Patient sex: F
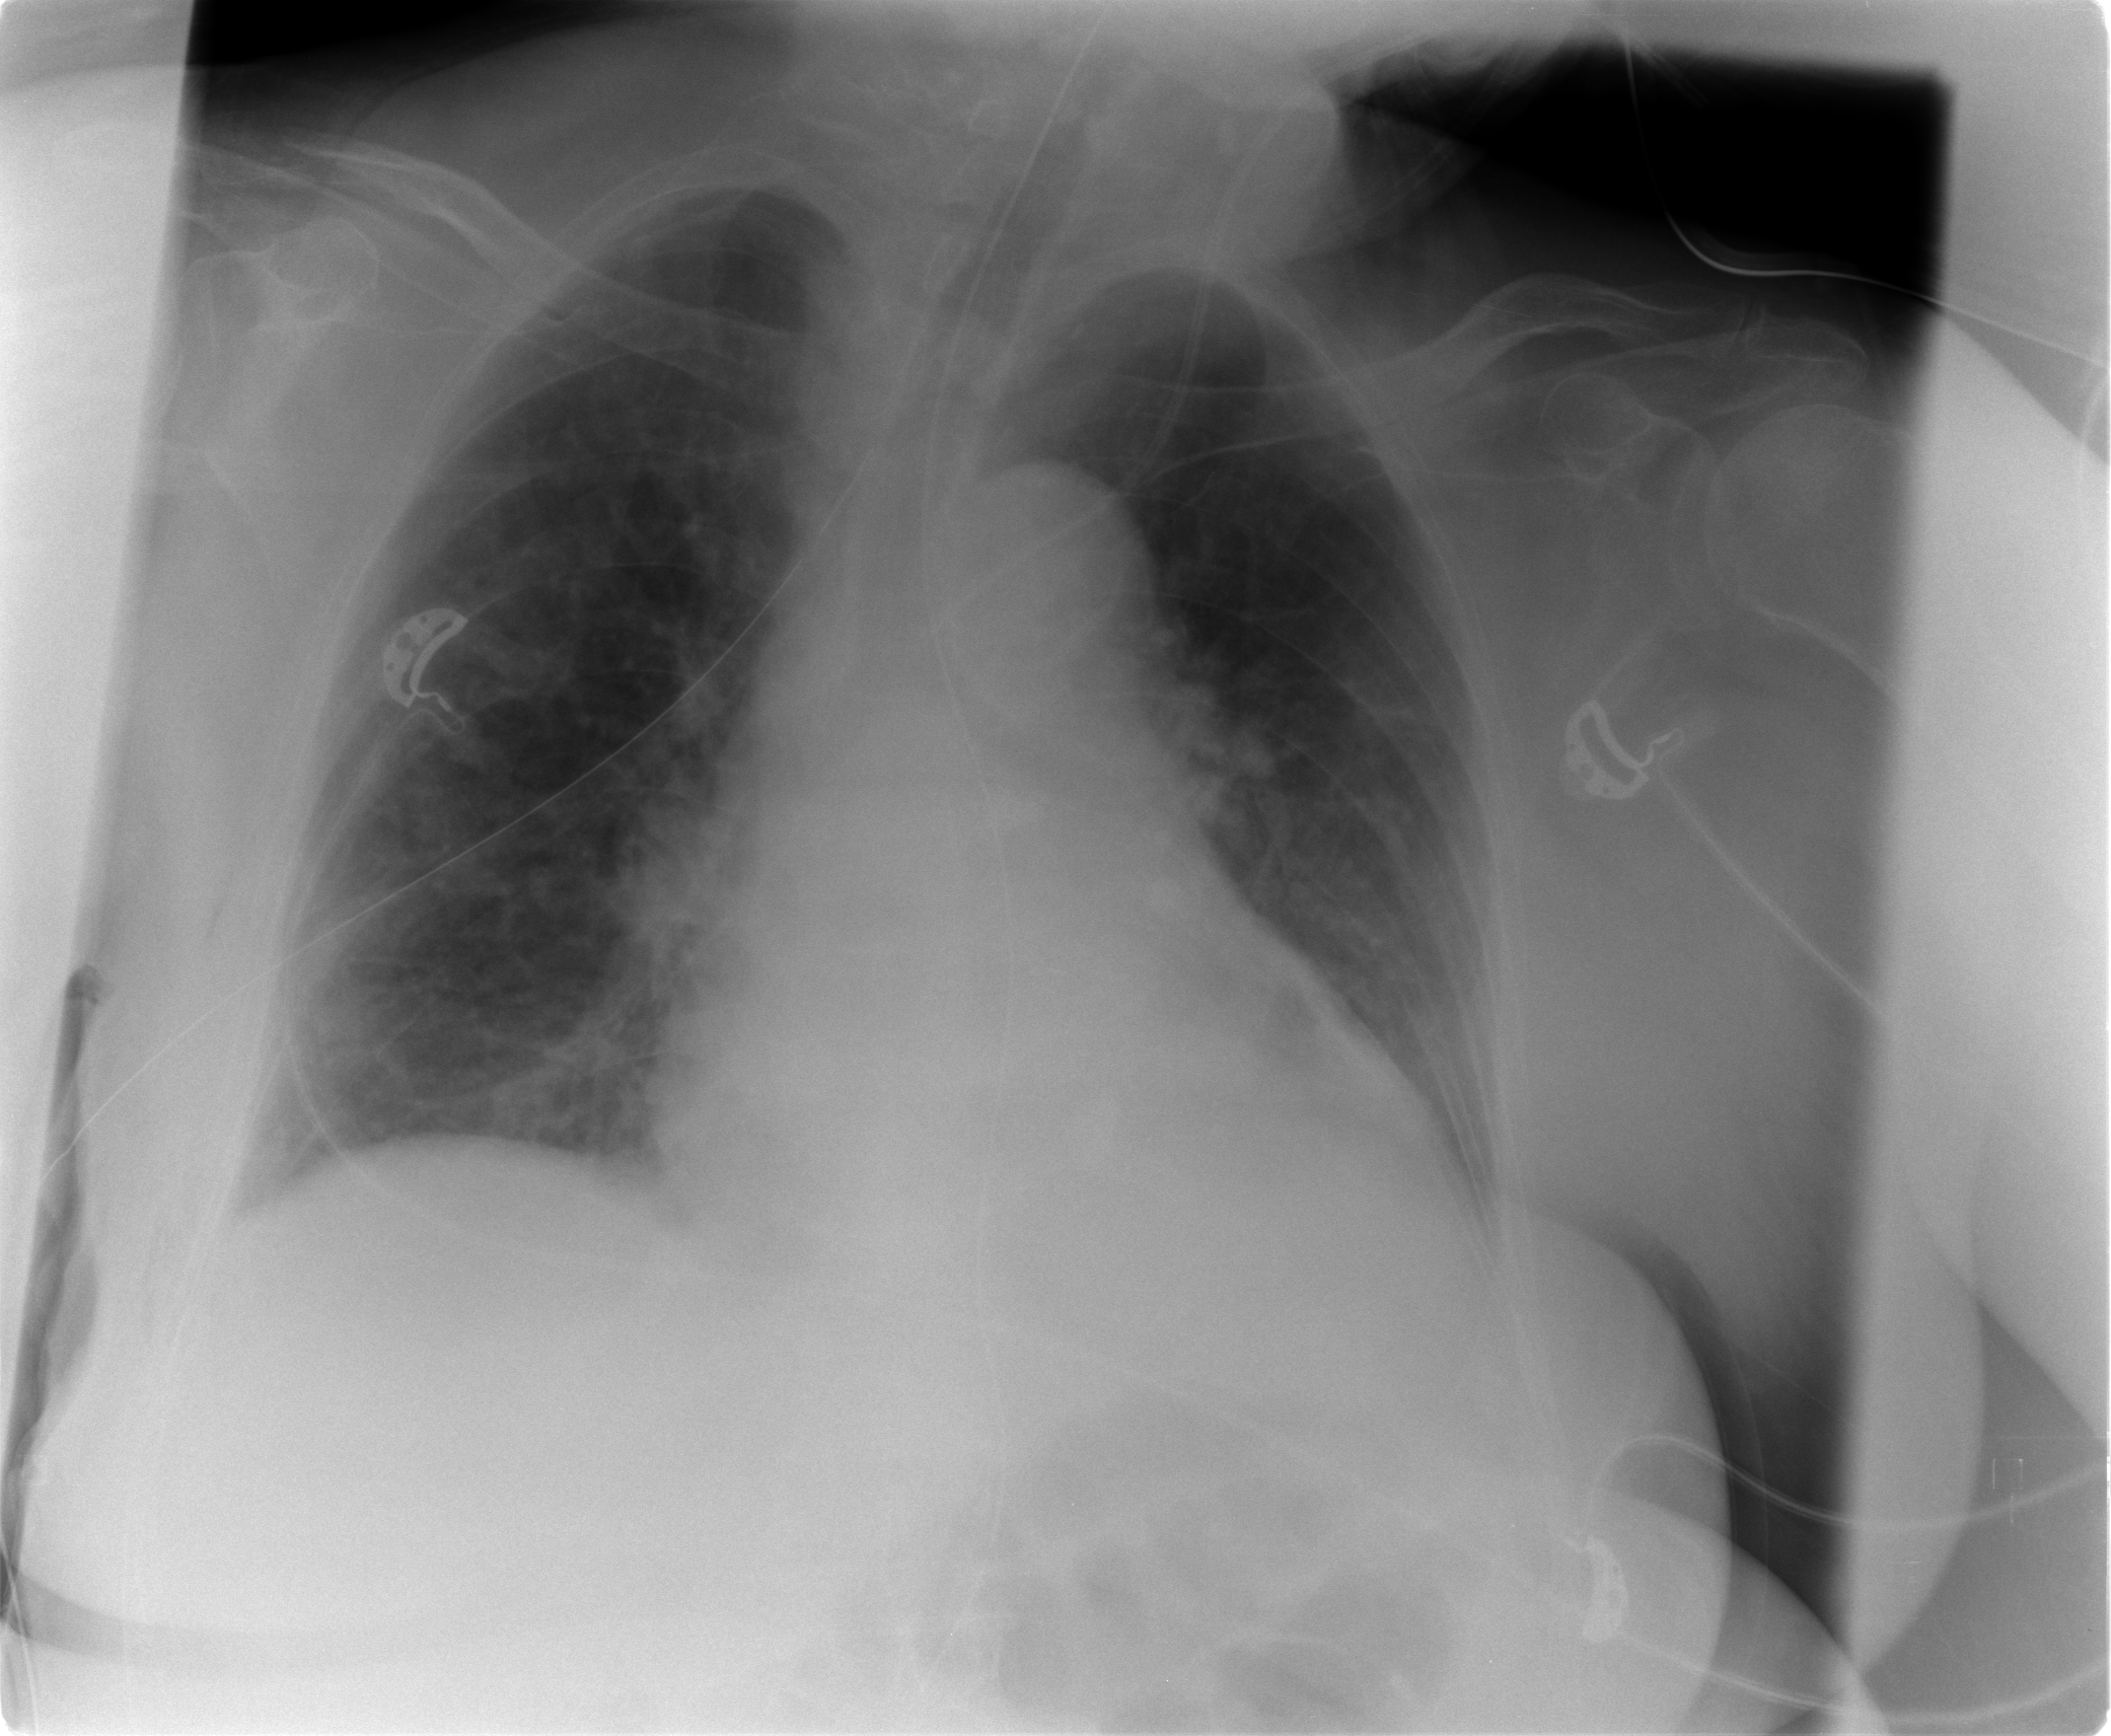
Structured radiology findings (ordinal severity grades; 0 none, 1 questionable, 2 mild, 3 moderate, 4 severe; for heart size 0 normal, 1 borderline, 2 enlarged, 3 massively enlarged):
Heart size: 2
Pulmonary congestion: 0
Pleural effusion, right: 2
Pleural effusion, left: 2
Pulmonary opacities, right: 0
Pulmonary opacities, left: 2
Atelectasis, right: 2
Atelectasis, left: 2